Interaction volume radius: 5 \u00c5
Interaction volume height: 10 \u00c5
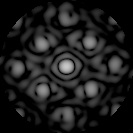
Disorder parameter: 0.3436